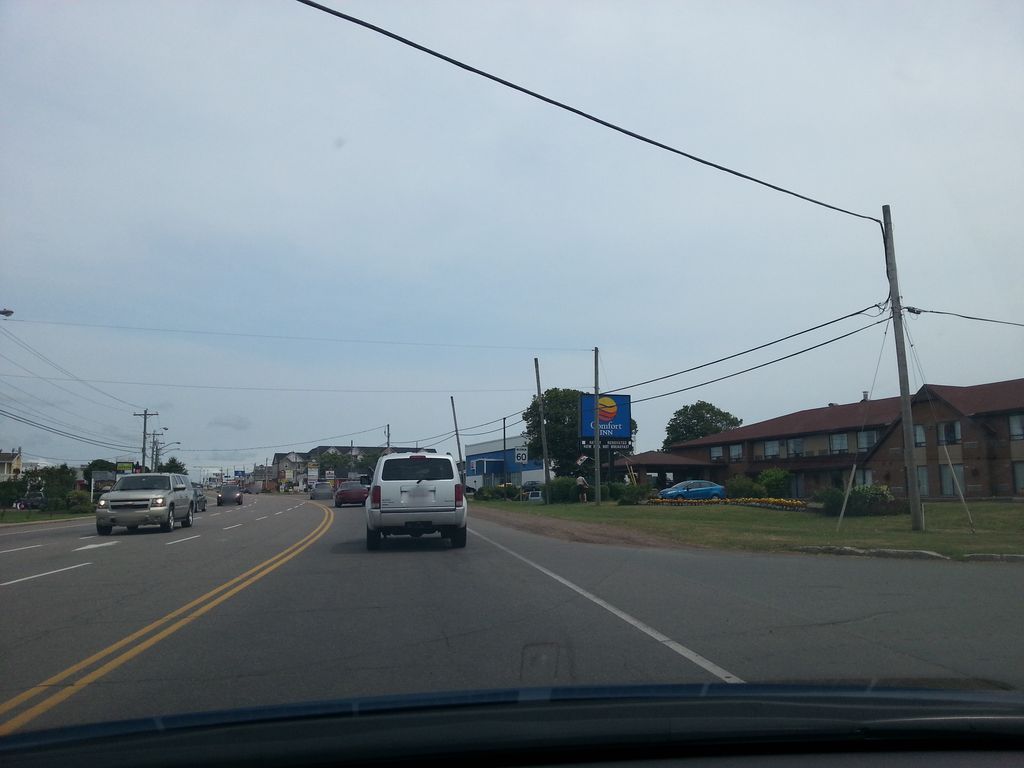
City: charlottetown